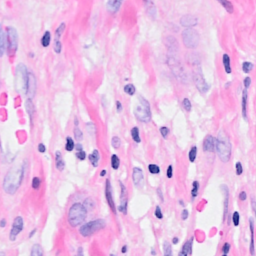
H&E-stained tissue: Breast